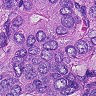
Metastatic tissue present: yes